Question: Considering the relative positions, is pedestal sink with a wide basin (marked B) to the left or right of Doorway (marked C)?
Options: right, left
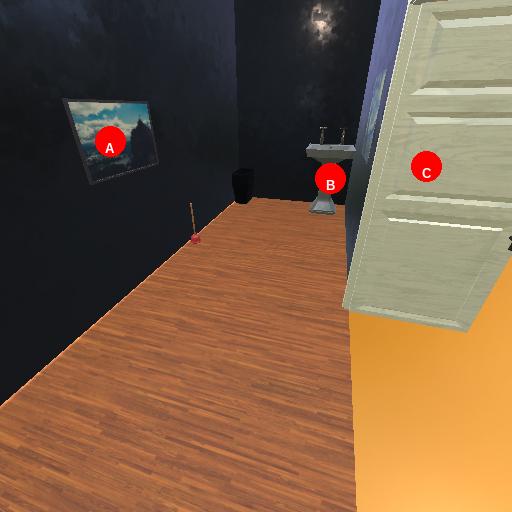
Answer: right